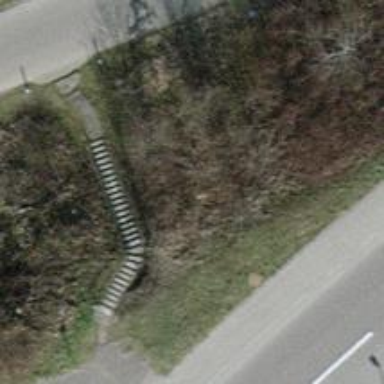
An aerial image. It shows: Road with steps.